【题型】解答题　【知识点】平面几何　【难度】easy
如图，在路边安装路灯，灯柱 $BC$ 高 $10m$，与灯杆 $AB$ 的夹角 $ ABC$ 为 $60^\circ$，路灯采用锥形灯罩，照射范
围 $DE$ 长为 $9.8m$，从 $D$、$E$ 两处测得路灯 $A$ 的仰角分别为 $\angle ADE = 80.5^\circ$，$\angle AED = 45^\circ$。求：

(1) 路灯 $A$ 离地面的高度（即点 $A$ 到地面 $CE$ 的距离）；

(2) 灯杆 $AB$ 的长度。（参考数据：$\cos 80.5^\circ \approx 0.2$，$\tan 80.5^\circ \approx 6.0$）
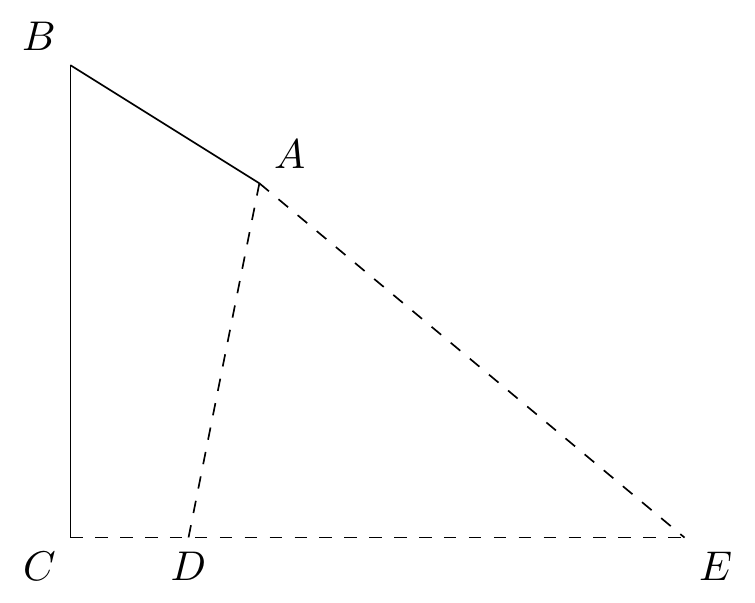
【解答】
(1) 解：过点 $A$ 作 $AF \perp DE$，则：$\angle AFD = \angle AFE = 90^\circ$，

设 $DF = x$，则：$EF = DE - DF = 9.8 - x$。

在 $Rt \triangle AFD$ 中，$\angle ADE = 80.5^\circ$，则：$AF = DF \cdot \tan 80.5^\circ = 6x$。

在 $Rt \triangle AFE$ 中，$\angle AED = 45^\circ$，则：$AF = EF$，

$\therefore 6x = 9.8 - x$，解得：$x = 1.4$,

$\therefore AF = 6 \times 1.4 = 8.4m$;

答：路灯 $A$ 离地面的高度为 $8.4m$；

(2) 过点 $A$ 作 $AG \perp BC$，

$\because BC \perp CE, AF \perp CE$，

$\therefore$ 四边形 $AGCF$ 为矩形，

$\therefore CG = AF = 8.4m$，

$\therefore BG = BC - CG = 1.6m$，

在 $Rt\triangle AGB$ 中，$\angle ABC = 60^\circ$，

$\therefore \angle BAG = 30^\circ$，

$\therefore AB = 2BG = 3.2m$；

答：灯杆 $AB$ 的长度为 $3.2m$。
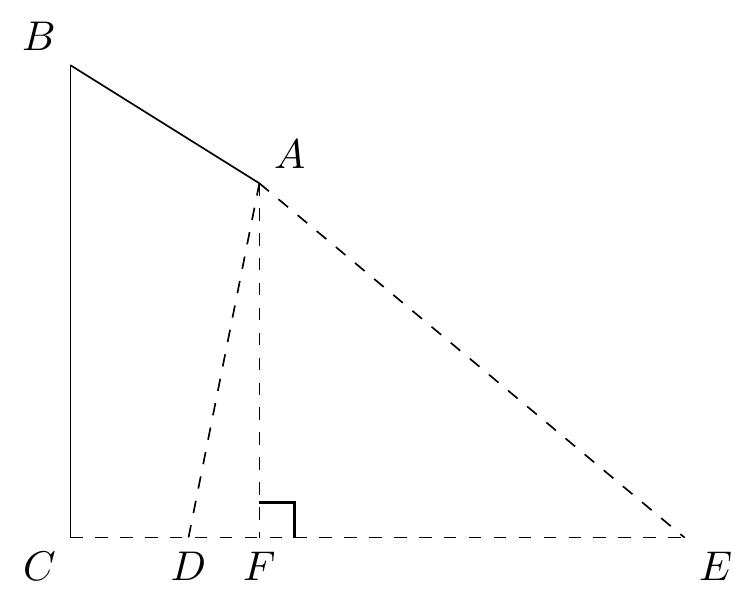
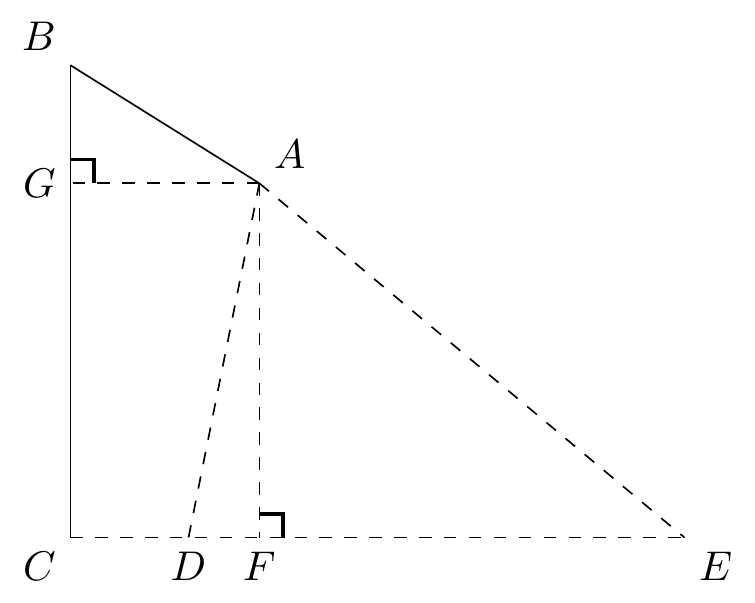